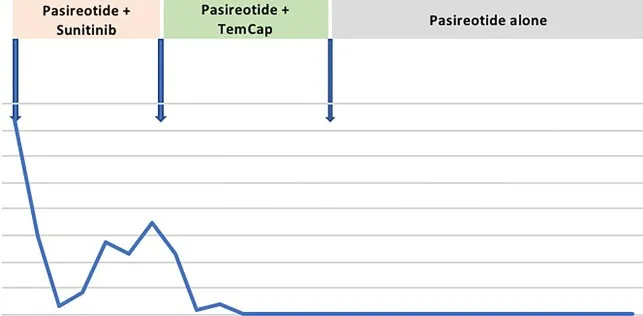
Hypoglycemia events per month since beginning of Pasireotide.
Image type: chart (chart)